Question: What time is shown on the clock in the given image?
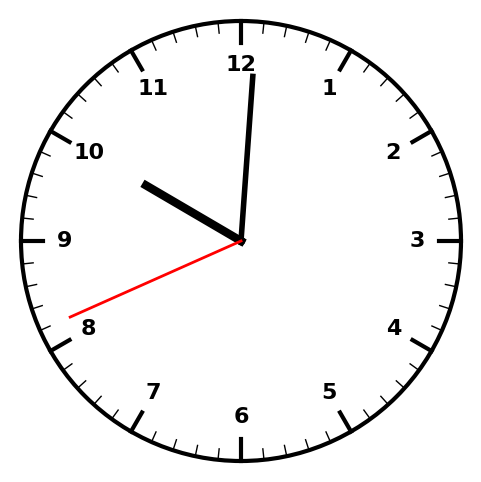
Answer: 10:00:41